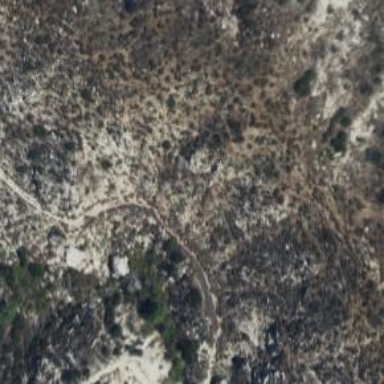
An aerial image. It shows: Path.